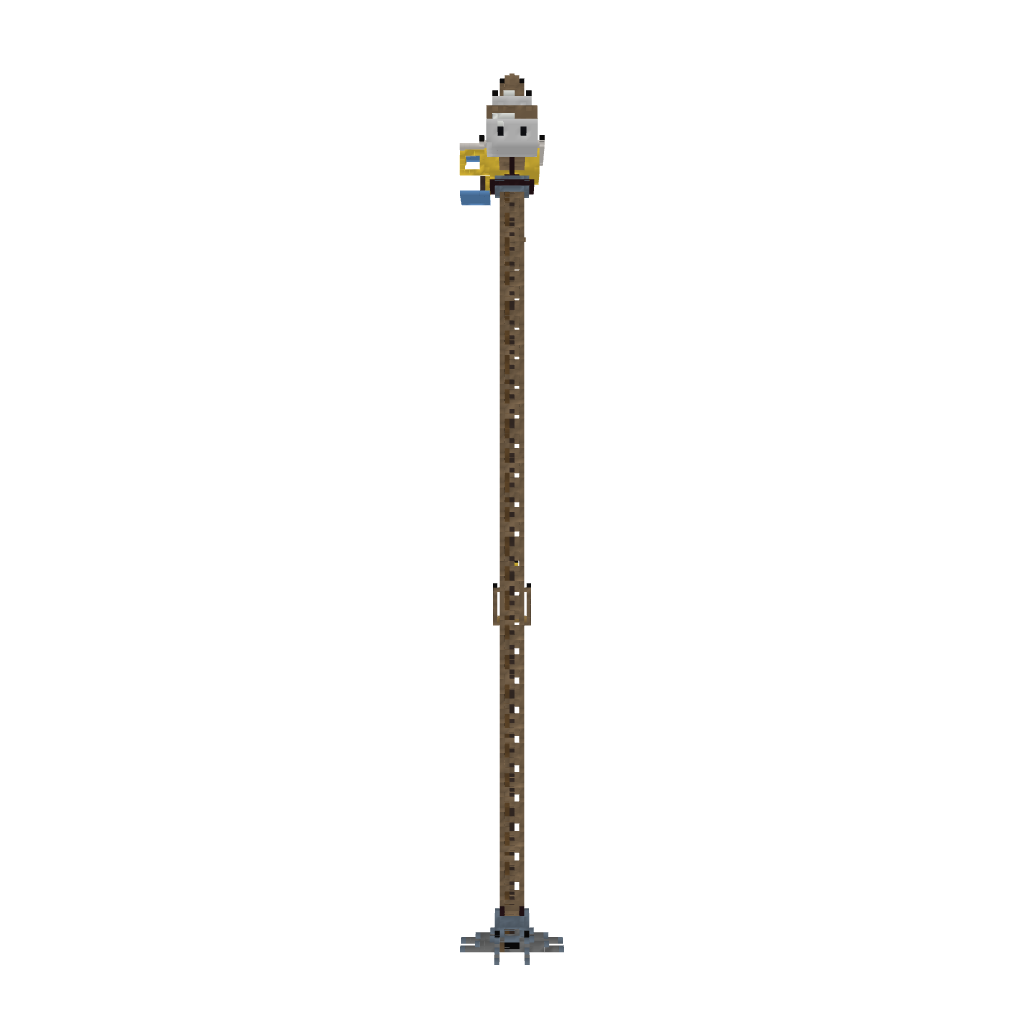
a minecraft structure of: Tall Construction Crain